Question: 'UITableView''s section indexes compress on iOS 7, even though there's ample space (this happens on the iPad). On iOS 6 everything's fine:

This only happens when in landscape.
The 'UITableView' is inside a container view, since I have a 'UISearchBar' with a 'UISearchDisplayController' above the table view, not as its header, but fixed under the 'UINavigationBar'.
Anyone know how can I avoid the 'sectionIndexTitles' compression?
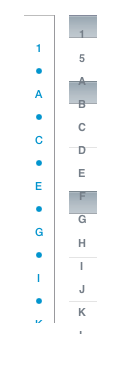
Answer: Until iOS6, you could enumerate the subViews of the tableview and tinker with the view that had className UITableViewIndex. Like this:
'''
for(UIView *aView in [tableView subviews])
NSLog(@"View:%@",aView);
if([[[aView class] description] isEqualToString:@"UITableViewIndex"])
aView.font=[UIFont fontWithName:@"Helvetica-Bold" size:18.0];
'''
In iOS7 Apple changed the view hierarchy and introduced a UITableViewWrapperView as a direct subview of the UITableView that effectively hides all implementation details. It has no subviews. No tinkering anymore.
So I guess the only thing left is file this as a bug.